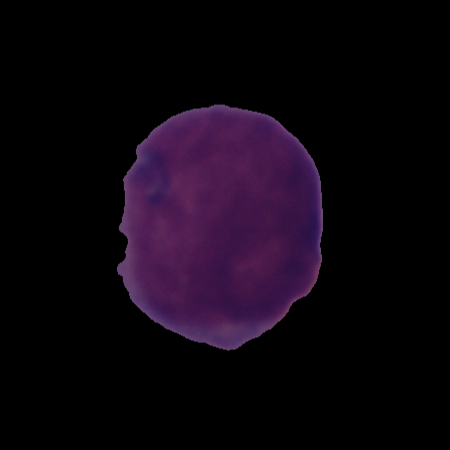
Label: cancer